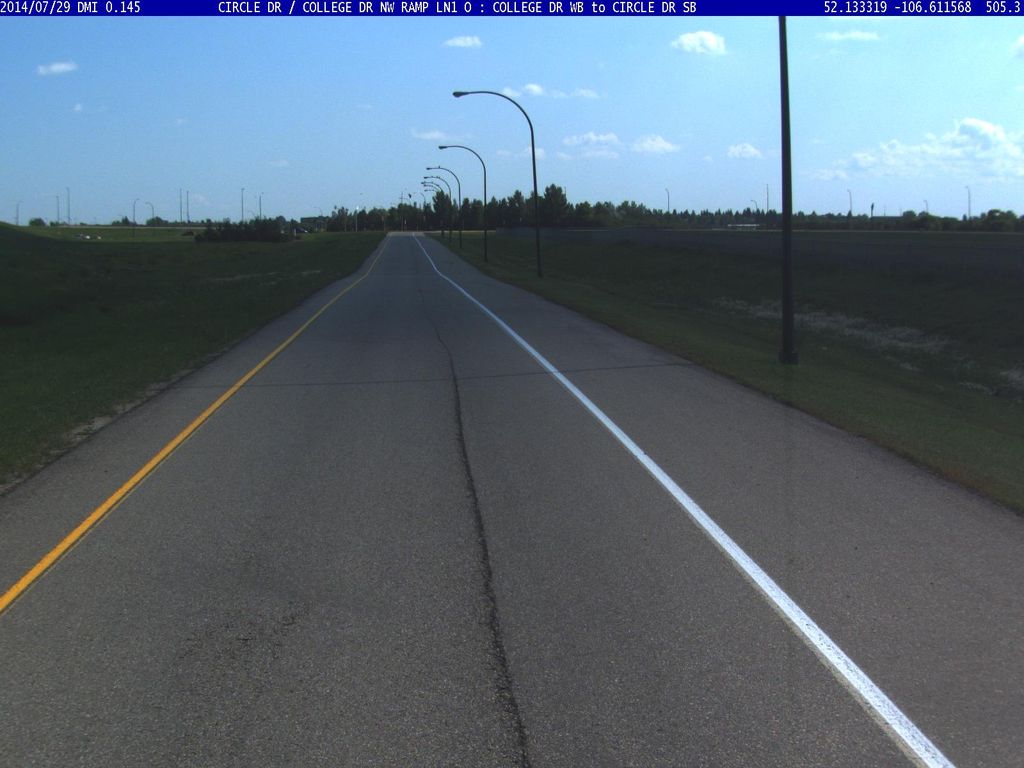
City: saskatoon